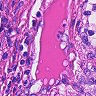
Metastatic tissue present: no